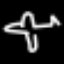
Label: airplane